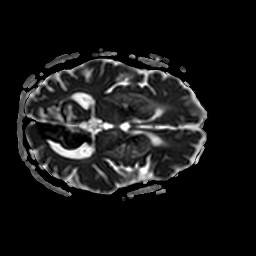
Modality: ADC
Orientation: axial
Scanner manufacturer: philips
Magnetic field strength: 3 T
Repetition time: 3.728 s
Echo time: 0.05947 s